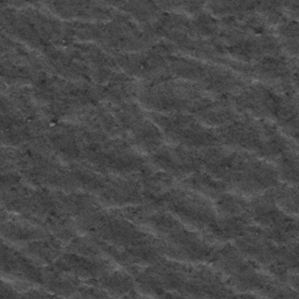
Label: frost